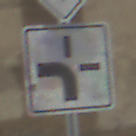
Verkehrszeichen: VerlaufVorfahrtsstrasse1
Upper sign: Vorfahrtsstrasse
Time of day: Midday
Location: Roofed (Beach)
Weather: Overcast
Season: NotSpecified
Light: Natural